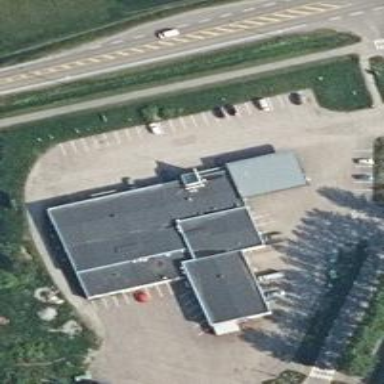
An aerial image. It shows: Veterinary facility.